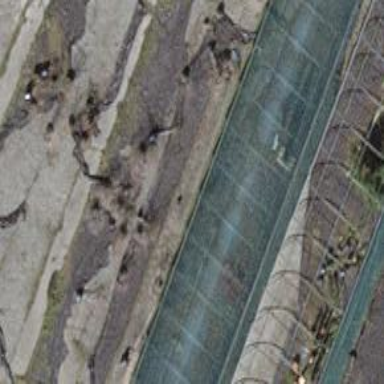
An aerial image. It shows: Greenhouse used for horticulture purposes.